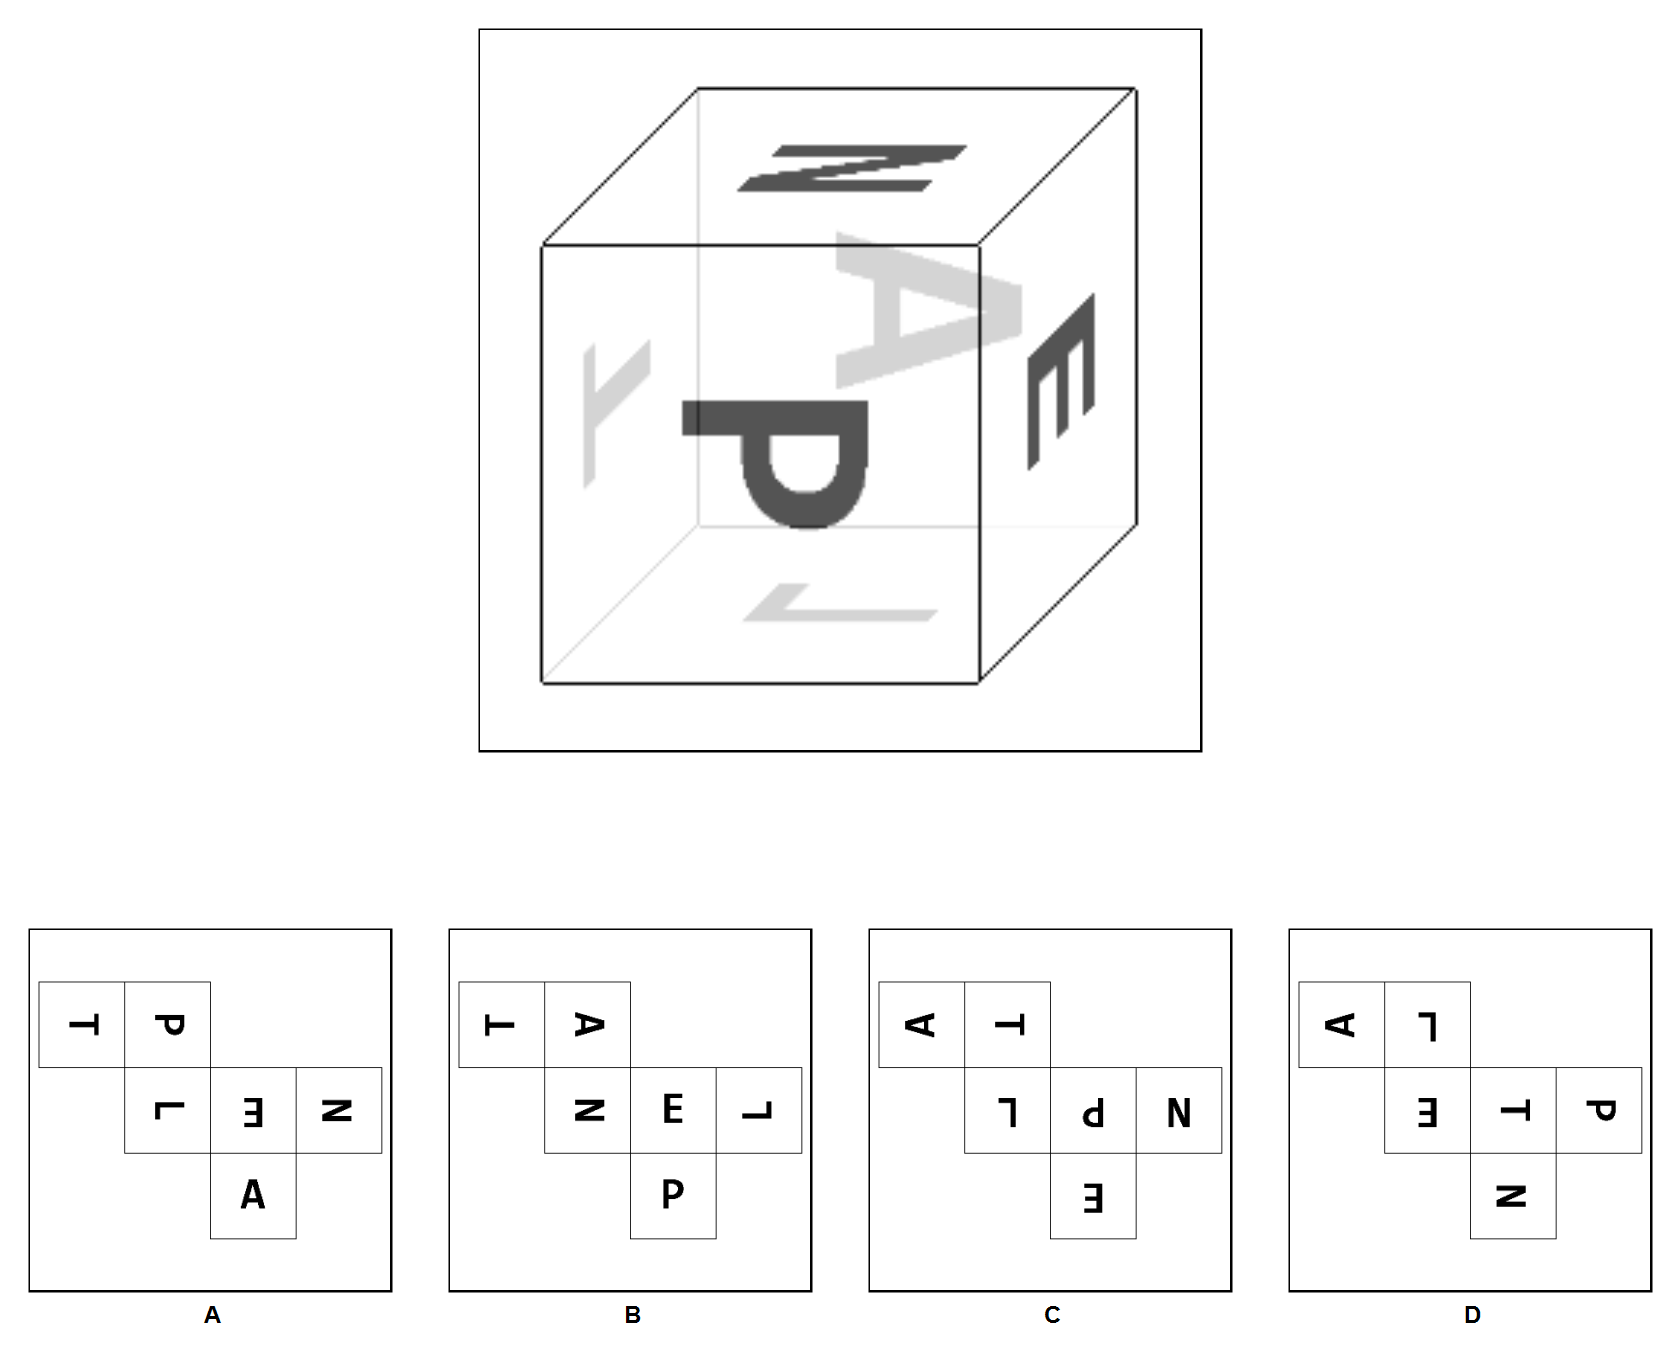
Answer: D